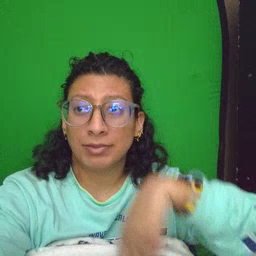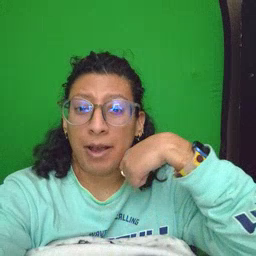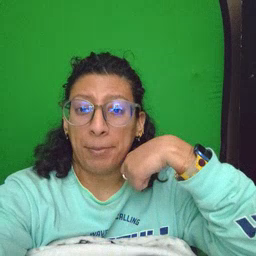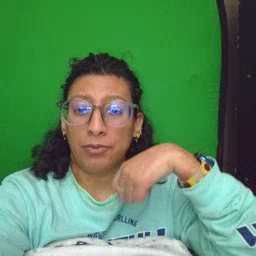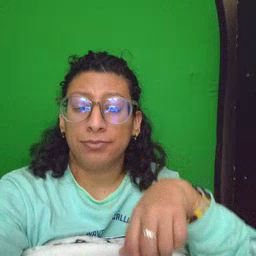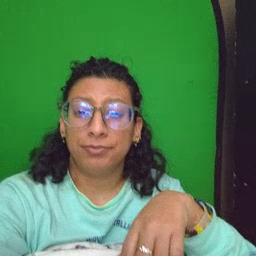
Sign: zipper